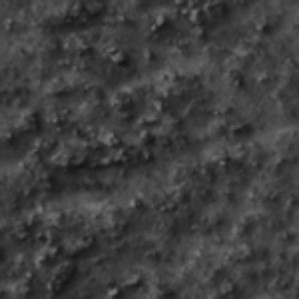
Label: frost